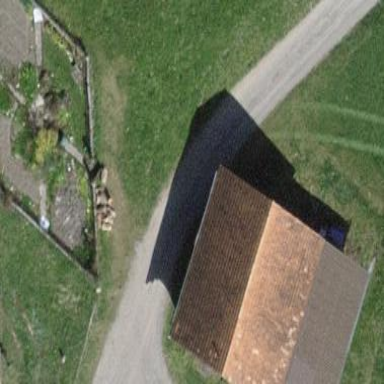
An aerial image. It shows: Farmyard area.